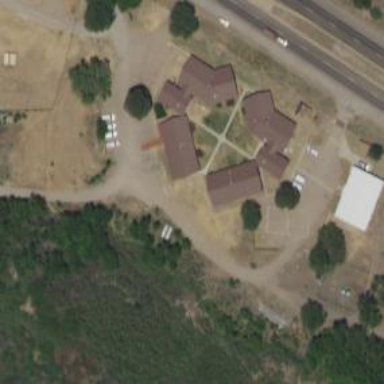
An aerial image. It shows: Healthcare clinic.